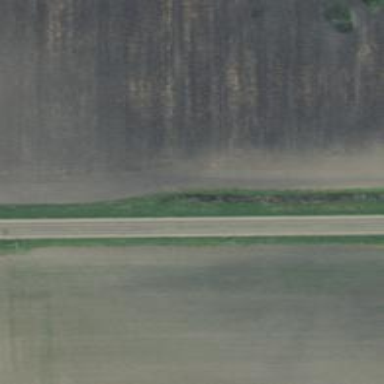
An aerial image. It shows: Secondary road.